Question: I have this code in objective-c:
'''
[textField.text stringByReplacingCharactersInRange:range withString:string];
'''
try to convert to swift, like so:
'''
textField.text.stringByReplacingCharactersInRange(range, withString: string)
'''
but compiler says, 'Int is not identical to 'String.index''
How should I modify expression?
I am using both objective-c / swift expressions in UITextFieldDelegate method:
'''
func textField(textField: UITextField!,
shouldChangeCharactersInRange range: NSRange,
replacementString string: String!) -> Bool {
'''

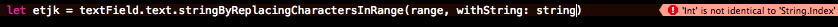
Answer: Use 'bridgeToObjectiveC()'
'''
textField.text.bridgeToObjectiveC().stringByReplacingCharactersInRange(range, withString: string)
'''
it will more clarify
'''
var st = "abc"
str.bridgeToObjectiveC().stringByReplacingCharactersInRange(NSMakeRange(2,1), withString:"r")
'''
Explicit casting can also be done to 'NSString' and it not needs 'bridgeToObjectiveC'
'''
var st = "abc" as NSString
let abc = st.stringByReplacingCharactersInRange(NSMakeRange(2, 3), withString: "abc")
'''